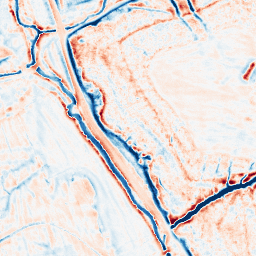
Category: edge_preserving
Decomposition family: bilateral
Decomposition parameters: d: 15
sigma_color: 150
sigma_space: 75
Upsampling method: bicubic
Upsampling parameters: scale: 4
Upsampling scale: 4